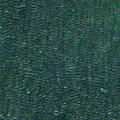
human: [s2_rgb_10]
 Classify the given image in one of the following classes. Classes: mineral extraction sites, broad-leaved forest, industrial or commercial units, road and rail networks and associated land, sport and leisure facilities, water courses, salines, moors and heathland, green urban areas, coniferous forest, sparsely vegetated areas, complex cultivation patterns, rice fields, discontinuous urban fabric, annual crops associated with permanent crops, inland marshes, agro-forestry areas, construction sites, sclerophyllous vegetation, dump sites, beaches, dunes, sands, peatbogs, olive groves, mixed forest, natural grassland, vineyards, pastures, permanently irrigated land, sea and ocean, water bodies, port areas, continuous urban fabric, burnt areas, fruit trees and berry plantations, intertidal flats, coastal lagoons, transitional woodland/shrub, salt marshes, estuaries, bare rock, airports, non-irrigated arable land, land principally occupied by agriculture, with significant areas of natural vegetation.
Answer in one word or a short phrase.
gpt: sea and ocean